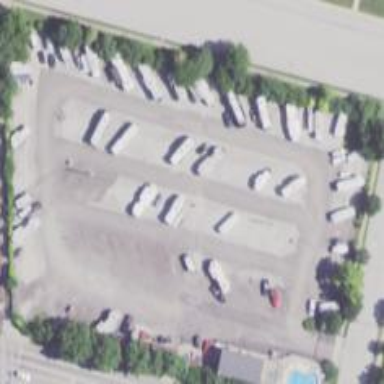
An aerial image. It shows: Caravan site for tourism.